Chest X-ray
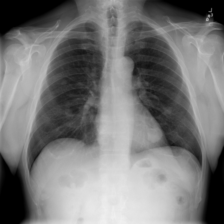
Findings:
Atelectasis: negative
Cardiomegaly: negative
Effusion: negative
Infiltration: negative
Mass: negative
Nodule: positive
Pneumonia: negative
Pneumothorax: negative
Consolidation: negative
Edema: negative
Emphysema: negative
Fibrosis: negative
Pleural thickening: negative
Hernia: negative